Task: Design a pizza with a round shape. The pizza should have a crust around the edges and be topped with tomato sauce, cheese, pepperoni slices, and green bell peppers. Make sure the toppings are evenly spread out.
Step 572:
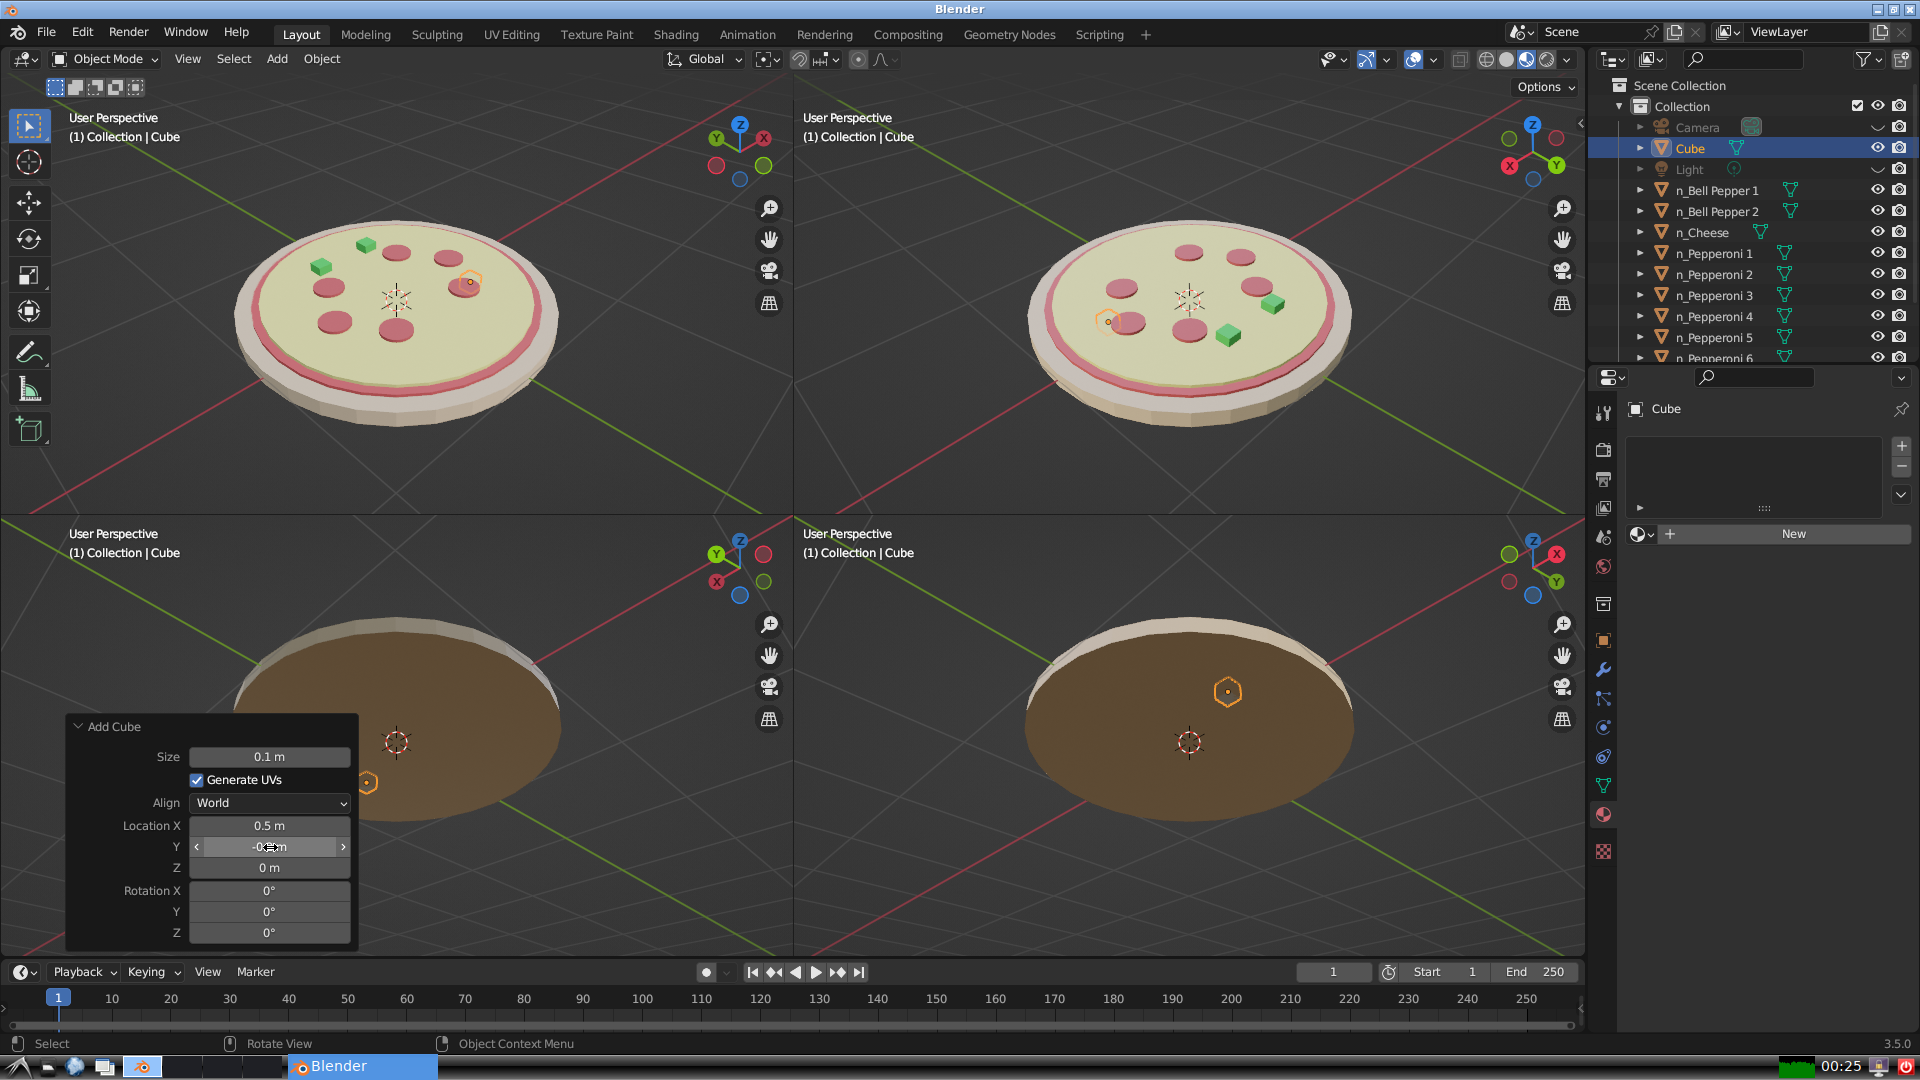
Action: {"mouse_move": [270, 867]}